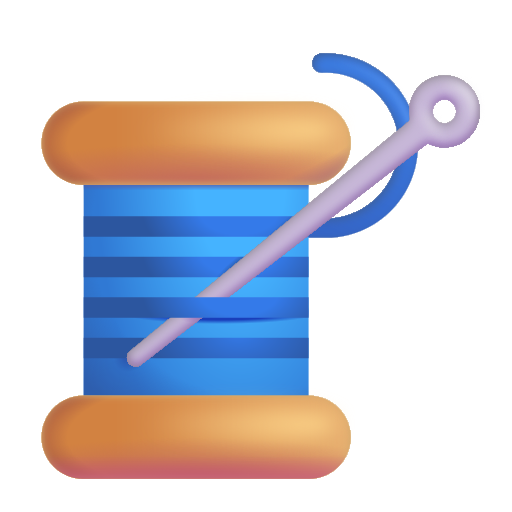
thread color